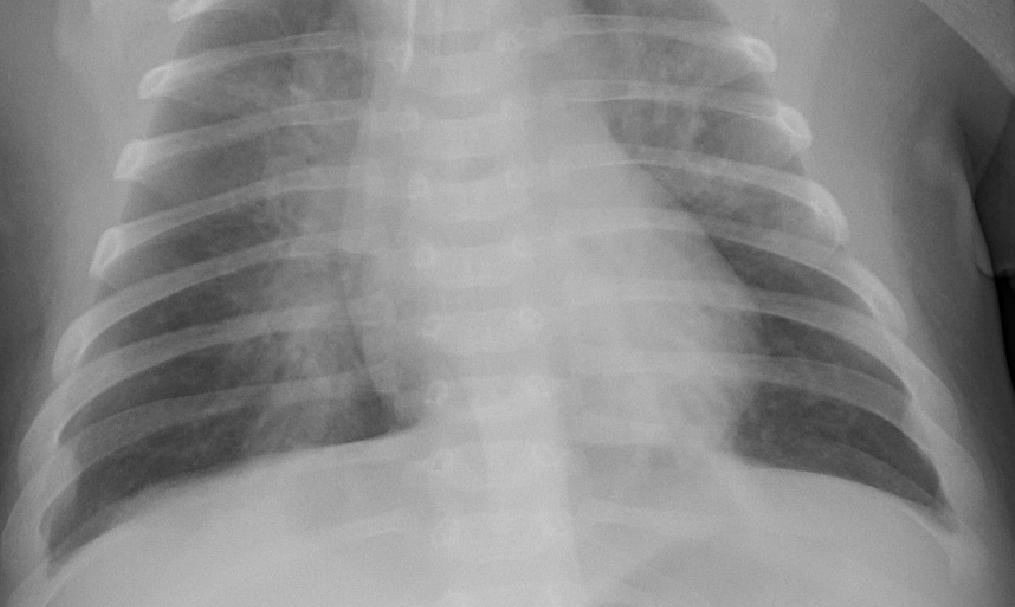
Diagnosis: PNEUMONIA